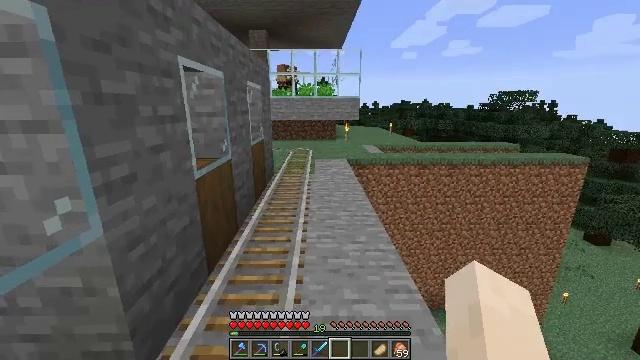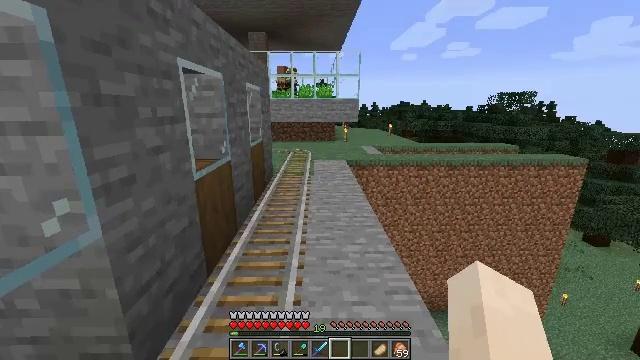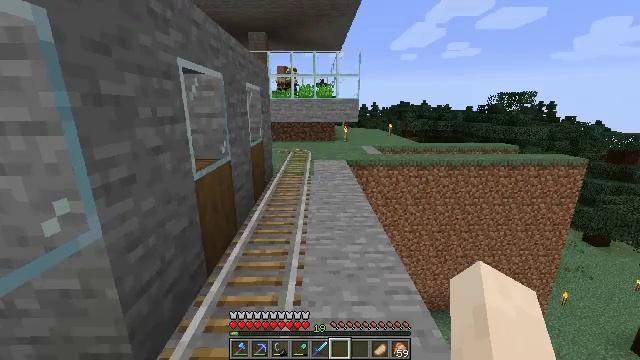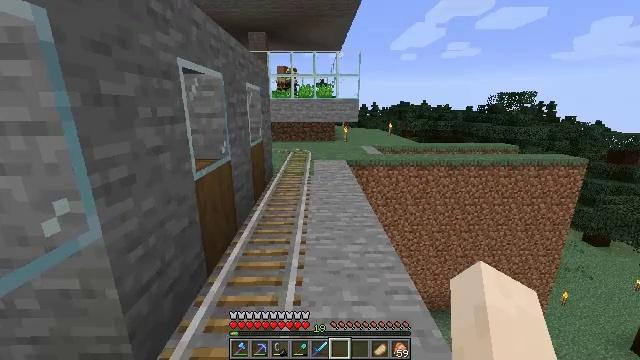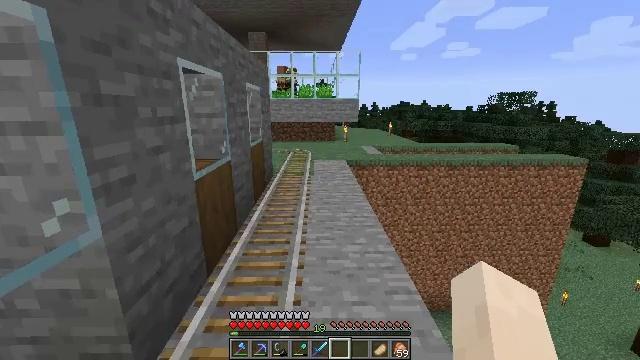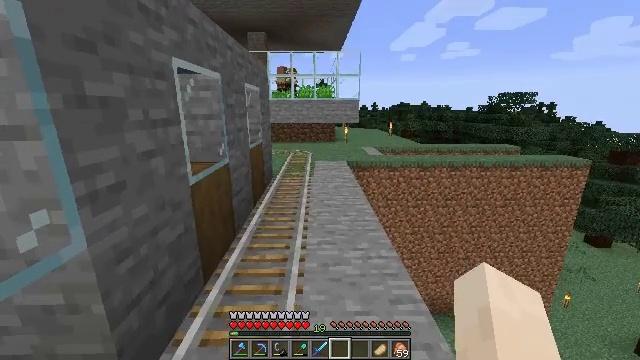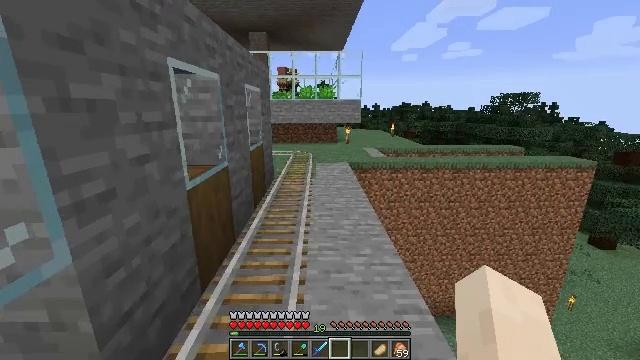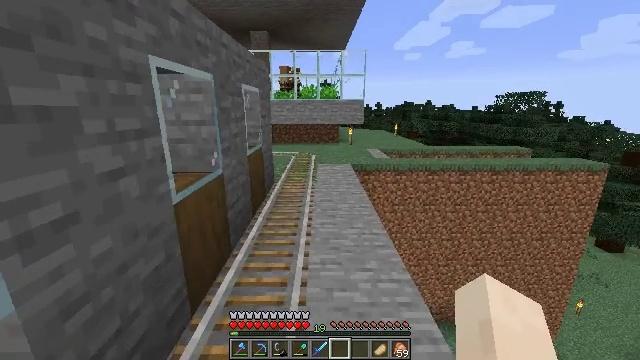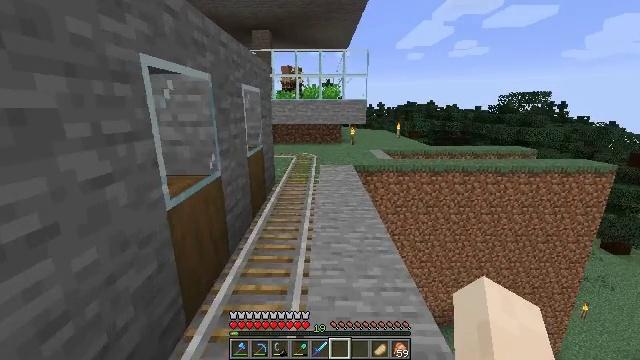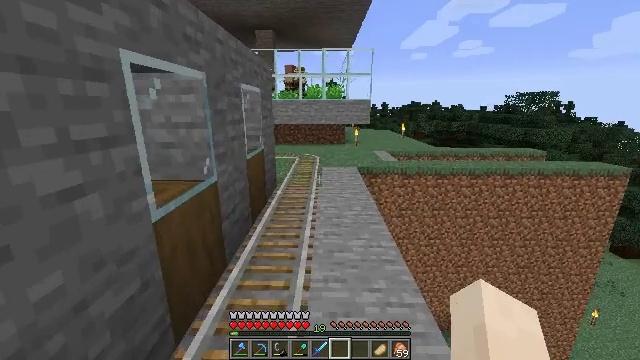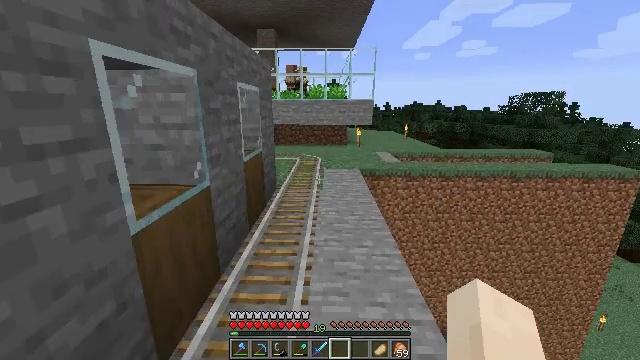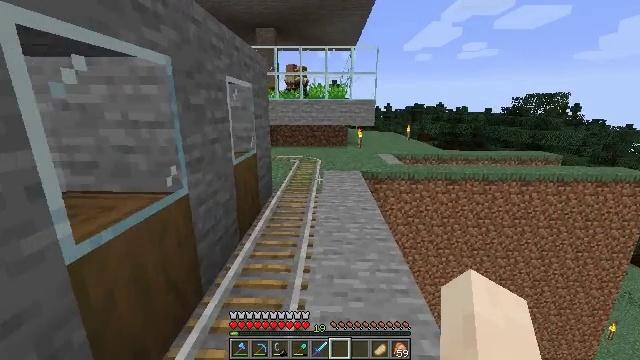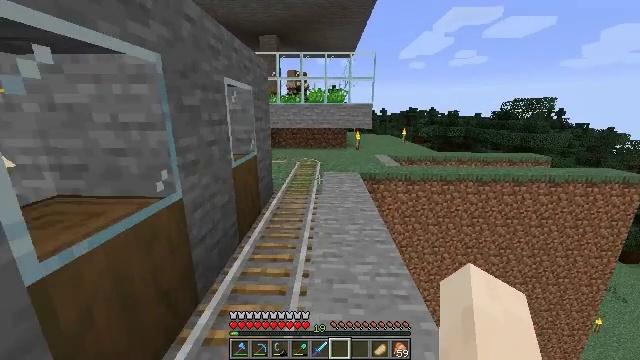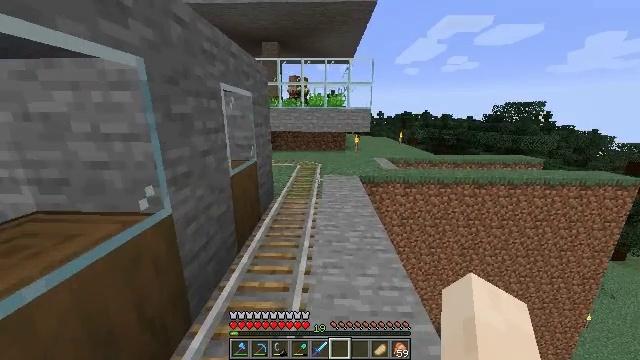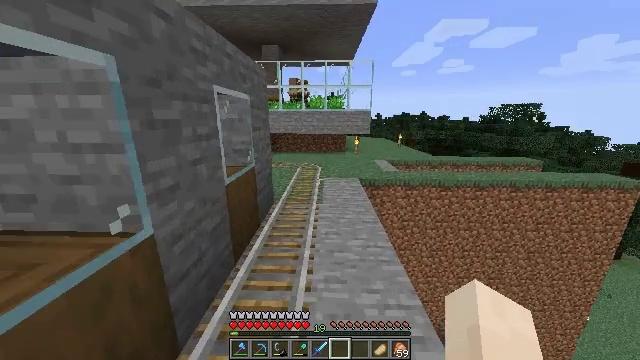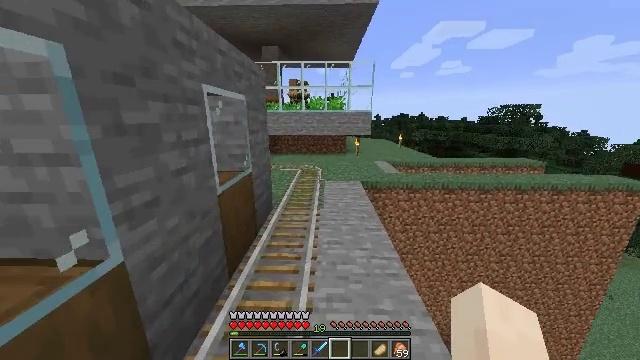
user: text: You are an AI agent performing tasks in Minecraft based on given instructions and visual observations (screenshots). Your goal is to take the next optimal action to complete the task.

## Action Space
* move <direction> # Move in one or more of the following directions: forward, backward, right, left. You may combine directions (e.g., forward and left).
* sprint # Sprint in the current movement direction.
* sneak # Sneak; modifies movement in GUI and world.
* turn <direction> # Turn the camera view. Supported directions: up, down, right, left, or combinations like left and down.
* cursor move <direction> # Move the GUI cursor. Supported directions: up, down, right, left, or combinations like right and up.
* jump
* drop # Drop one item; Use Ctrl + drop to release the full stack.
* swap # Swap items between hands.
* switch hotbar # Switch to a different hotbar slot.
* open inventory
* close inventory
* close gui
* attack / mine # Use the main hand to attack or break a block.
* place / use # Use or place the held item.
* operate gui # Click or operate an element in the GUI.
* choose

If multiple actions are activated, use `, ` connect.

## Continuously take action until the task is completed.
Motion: motion action
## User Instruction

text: Open the crafting table to craft a smooth stone slab.
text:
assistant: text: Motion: no_op
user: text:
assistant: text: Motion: no_op
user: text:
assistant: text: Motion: no_op
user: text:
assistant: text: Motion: no_op
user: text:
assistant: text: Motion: move forward
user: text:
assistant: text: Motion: move forward
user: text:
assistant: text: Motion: move forward
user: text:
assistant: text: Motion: move forward
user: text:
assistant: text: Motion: move forward
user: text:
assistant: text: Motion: move forward
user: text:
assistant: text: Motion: move forward, sprint
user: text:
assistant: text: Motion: move forward, sprint
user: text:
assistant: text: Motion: move forward, sprint
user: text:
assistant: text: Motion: move forward, sprint
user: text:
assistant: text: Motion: move forward, sprint
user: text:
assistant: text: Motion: move forward
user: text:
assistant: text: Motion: move forward
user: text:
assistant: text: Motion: move forward
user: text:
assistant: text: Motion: move forward, sprint
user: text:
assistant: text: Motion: move forward, sprint
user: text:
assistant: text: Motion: move forward, sprint
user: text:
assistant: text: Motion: move forward, sprint, turn left
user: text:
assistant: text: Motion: move forward, sprint
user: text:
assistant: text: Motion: move forward, sprint
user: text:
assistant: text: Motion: move forward
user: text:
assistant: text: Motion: move forward
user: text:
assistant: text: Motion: move forward
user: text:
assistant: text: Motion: move forward
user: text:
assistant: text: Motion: move forward
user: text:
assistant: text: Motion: move forward